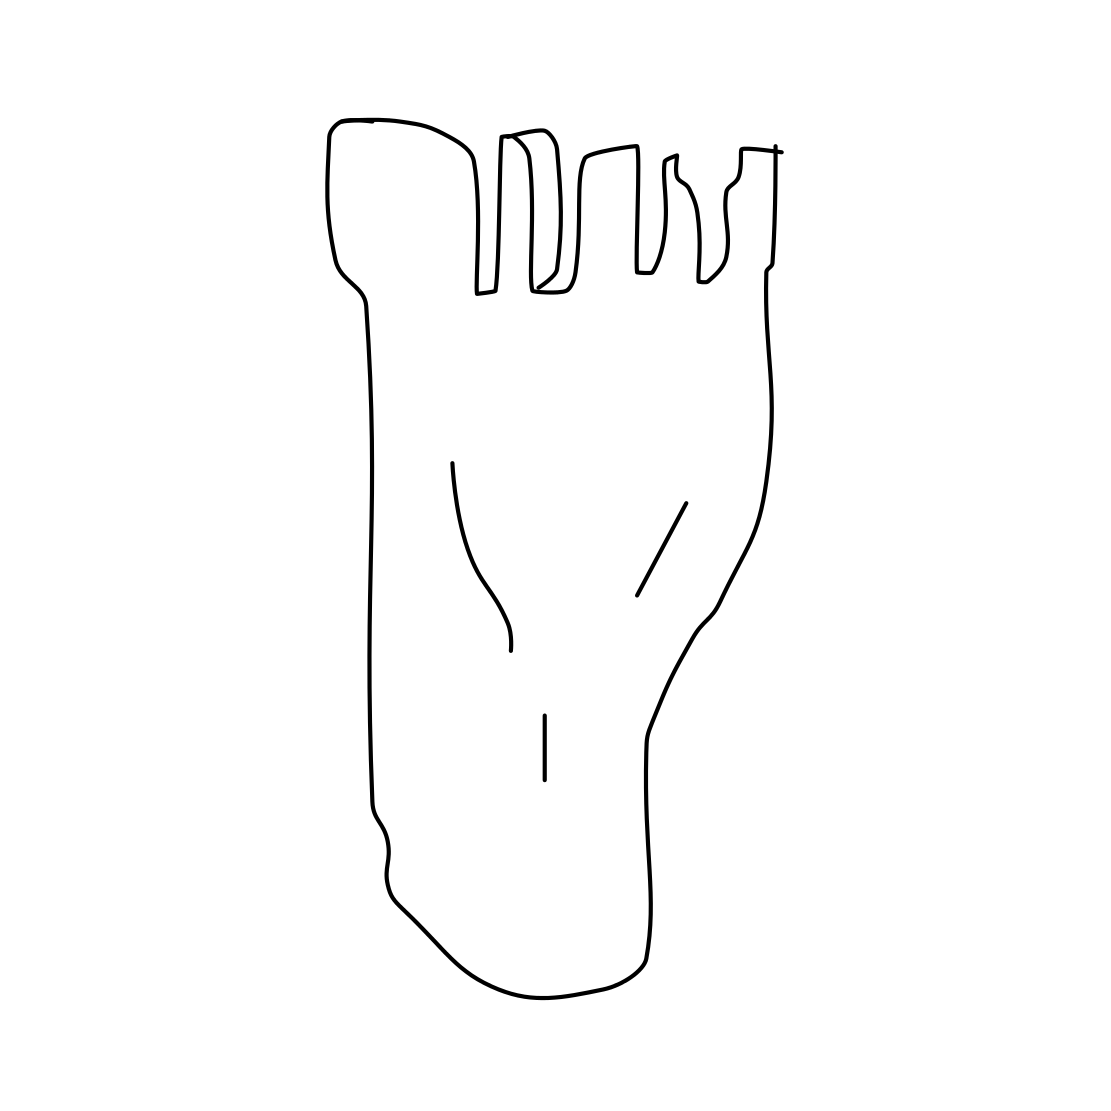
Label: foot